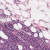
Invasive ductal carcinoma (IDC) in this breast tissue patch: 1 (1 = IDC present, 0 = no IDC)